Interaction volume radius: 10 \u00c5
Interaction volume height: 20 \u00c5
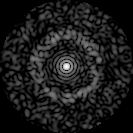
Disorder parameter: 0.8534